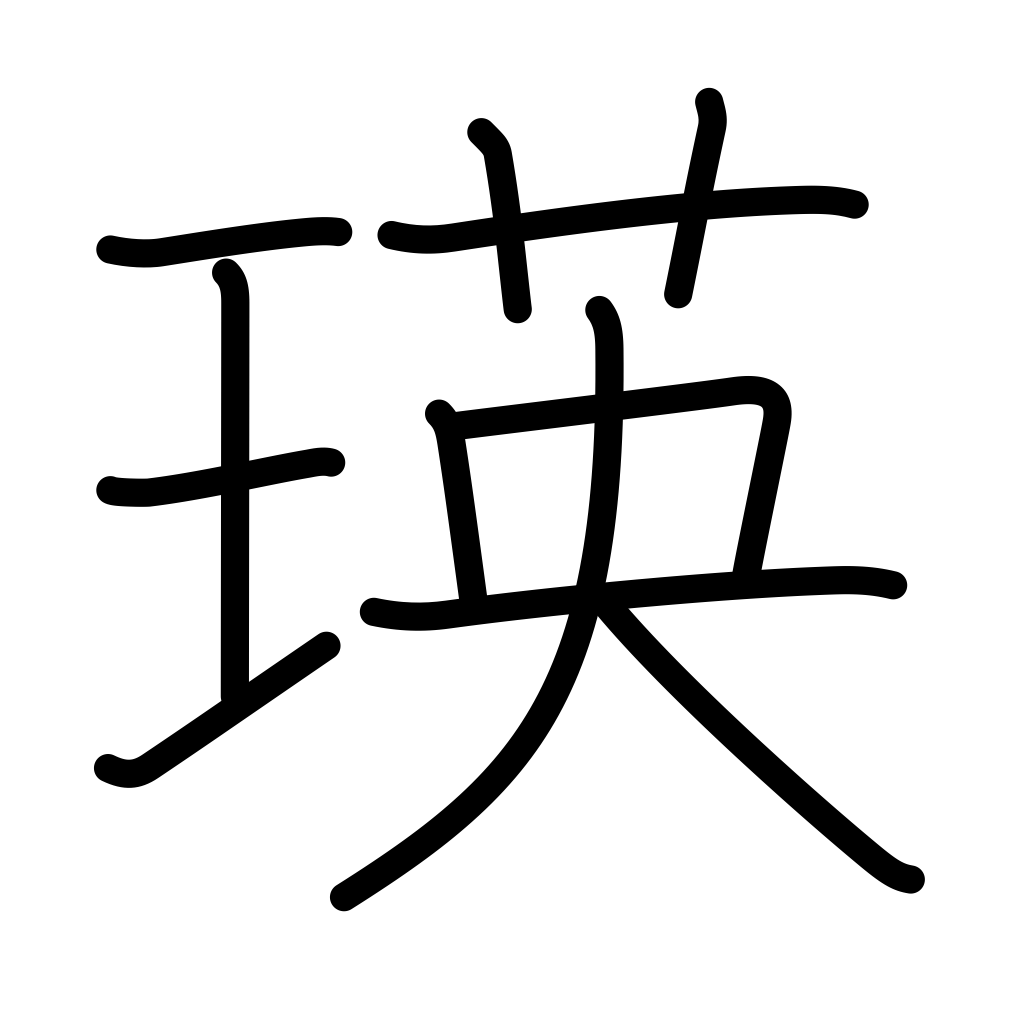
Meaning: sparkle of jewelry, crystal